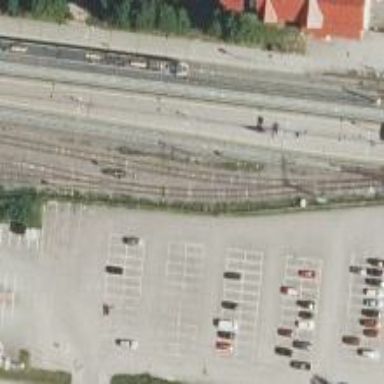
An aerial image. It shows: Railway signal.